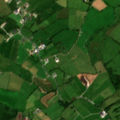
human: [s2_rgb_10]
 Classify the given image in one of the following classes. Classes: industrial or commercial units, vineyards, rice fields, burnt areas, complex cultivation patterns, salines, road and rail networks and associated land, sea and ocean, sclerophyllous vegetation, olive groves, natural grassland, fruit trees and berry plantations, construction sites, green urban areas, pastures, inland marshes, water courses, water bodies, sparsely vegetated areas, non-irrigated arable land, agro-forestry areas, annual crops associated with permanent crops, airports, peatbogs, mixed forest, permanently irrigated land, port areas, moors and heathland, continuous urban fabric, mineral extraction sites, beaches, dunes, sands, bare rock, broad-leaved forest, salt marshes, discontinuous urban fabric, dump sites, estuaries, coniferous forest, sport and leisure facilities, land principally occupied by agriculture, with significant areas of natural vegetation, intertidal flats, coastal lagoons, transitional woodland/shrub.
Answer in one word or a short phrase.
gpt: pastures, land principally occupied by agriculture, with significant areas of natural vegetation